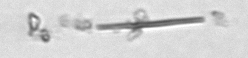
Label: fiber_TAG_external_detritus